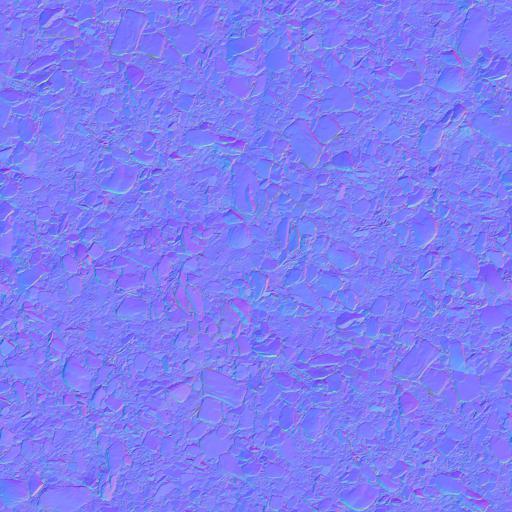
bed flat gray grey river rocks